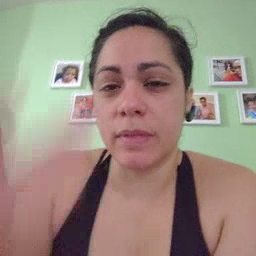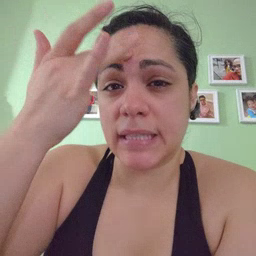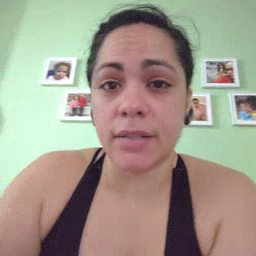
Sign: sick